RGB frame:
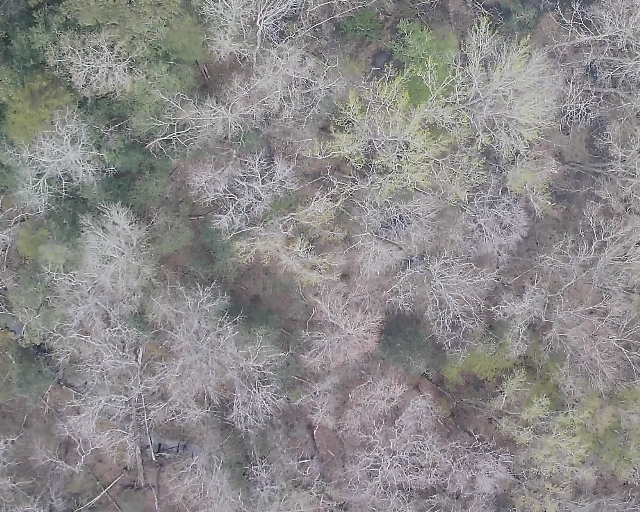
Thermal frame:
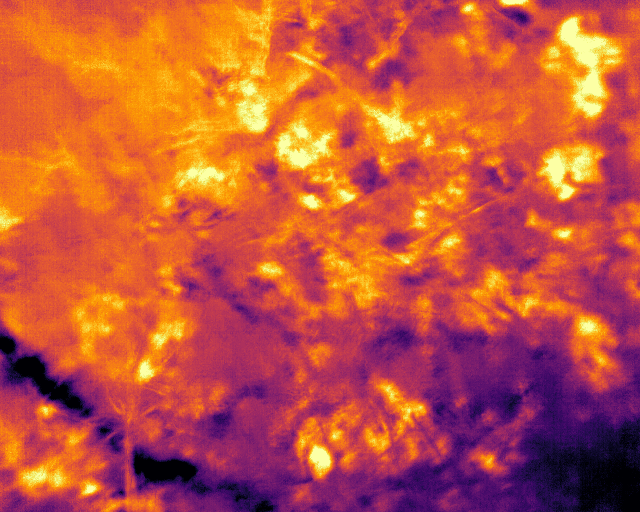
Captured: 2026-02-26 03:10:39
Pixels at or above 80 °C: 0 (fraction of frame: 0)